函数$f(x)=A\sin(\omega x+\varphi)\left(A>0,\omega>0,-\dfrac{\pi}{2}<\varphi<\dfrac{\pi}{2}\right)$的部分图象如图所示.

\vspace{0.5em}
\noindent (1)求$f(x)$的解析式及其单调增区间；
\noindent (2)若$x\in[0,\pi]$，求不等式$f(x)\geq1$的解集.
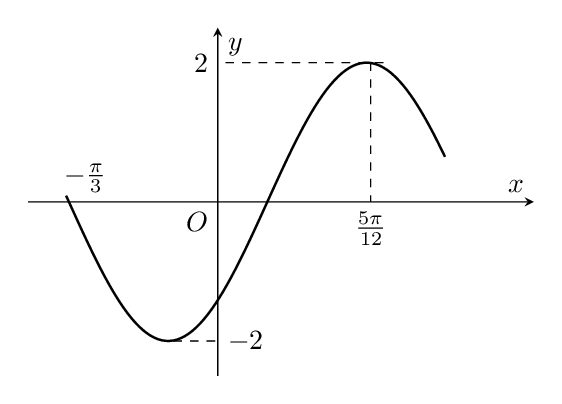
【解答】
\raggedright
\noindent 【答案】(1) $f(x)=2\sin\left(2x-\dfrac{\pi}{3}\right)$，单调递增区间为$\left[k\pi-\dfrac{\pi}{12},k\pi+\dfrac{5\pi}{12}\right]$
\noindent (2) $\left[\dfrac{\pi}{4},\dfrac{7\pi}{12}\right]$
\noindent 【难度】0.65
\noindent 【知识点】解正弦不等式、由图象确定正（余）弦型函数解析式、求$\sin x$型三角函数的单调性
\noindent 【分析】（1）由图象可求出$A$的值以及函数$f(x)$的最小正周期$T$的值，进而可得出$\omega$的值，再由$f\left(\dfrac{5\pi}{12}\right)=2$以及$\varphi$的取值范围可得出$\varphi$的值，由此可得出函数$f(x)$的解析式，再利用正弦型函数的单调性可求得函数$f(x)$的单调递增区间；
\noindent （2）利用根据正弦函数的图象与性质解不等式，结合$x\in[0,\pi]$即可求解.
\noindent 【详解】（1）由图象可知$A=\dfrac{f(x)_{\max}-f(x)_{\min}}{2}=\dfrac{2-(-2)}{2}=2$，
函数$f(x)$的最小正周期$T$满足$\dfrac{3}{4}T=\dfrac{5\pi}{12}-\left(-\dfrac{\pi}{3}\right)=\dfrac{3\pi}{4}$，故$T=\pi$，所以$\omega=\dfrac{2\pi}{T}=\dfrac{2\pi}{\pi}=2$，
所以$f(x)=2\sin(2x+\varphi)$，
因为$f\left(\dfrac{5\pi}{12}\right)=2\sin\left(\dfrac{5\pi}{6}+\varphi\right)=2$，可得$\sin\left(\dfrac{5\pi}{6}+\varphi\right)=1$，
因为$-\dfrac{\pi}{2}<\varphi<\dfrac{\pi}{2}$，故$\dfrac{\pi}{3}<\varphi+\dfrac{5\pi}{6}<\dfrac{4\pi}{3}$，所以$\varphi+\dfrac{5\pi}{6}=\dfrac{\pi}{2}$，解得$\varphi=-\dfrac{\pi}{3}$，
因此$f(x)=2\sin\left(2x-\dfrac{\pi}{3}\right)$，
令$2k\pi-\dfrac{\pi}{2}\leq 2x-\dfrac{\pi}{3}\leq 2k\pi+\dfrac{\pi}{2}(k\in\mathbf{Z})$，解得$k\pi-\dfrac{\pi}{12}\leq x\leq k\pi+\dfrac{5\pi}{12}(k\in\mathbf{Z})$，
所以$f(x)$的单调递增区间为$\left[k\pi-\dfrac{\pi}{12},k\pi+\dfrac{5\pi}{12}\right]$.
\noindent （2）由$f(x)\geq1$得$2\sin\left(2x-\dfrac{\pi}{3}\right)\geq1$，
即$\sin\left(2x-\dfrac{\pi}{3}\right)\geq\dfrac{1}{2}$，则有$\dfrac{\pi}{6}+2k\pi\leq 2x-\dfrac{\pi}{3}\leq\dfrac{5\pi}{6}+2k\pi,(k\in\mathbf{Z})$，
解得$\dfrac{\pi}{4}+k\pi\leq x\leq\dfrac{7\pi}{12}+k\pi,(k\in\mathbf{Z})$，又$x\in[0,\pi]$，所以$x\in\left[\dfrac{\pi}{4},\dfrac{7\pi}{12}\right]$，
综上，不等式的解集为$\left[\dfrac{\pi}{4},\dfrac{7\pi}{12}\right]$.